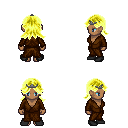
a pixel art fantasy rpg character, female body template, human, dark skin, brown robe, metal pants, gold loose hair, iron tiara, black shoes, four views (front, back, left, right), 2x2 character sprite sheet, small pixel art, hard edges, no anti-aliasing